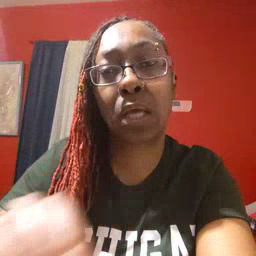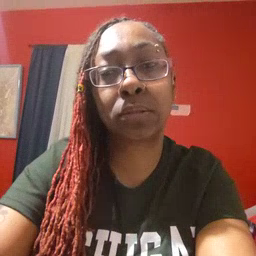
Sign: hot